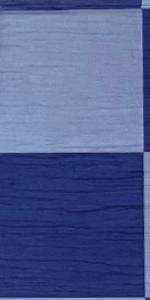
Label: Empty